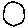
Label: circle